Question: I have made a portable class library in visual studio 2013 and I want to use it in a windows phone 7 project that I that I have made using visual studio 2012.
But I don't know and not getting how to use it in windows phone 7 project.
But I have added it like a existing project to my WP 7 project and then tried to add a reference to it but it is throwing an error.

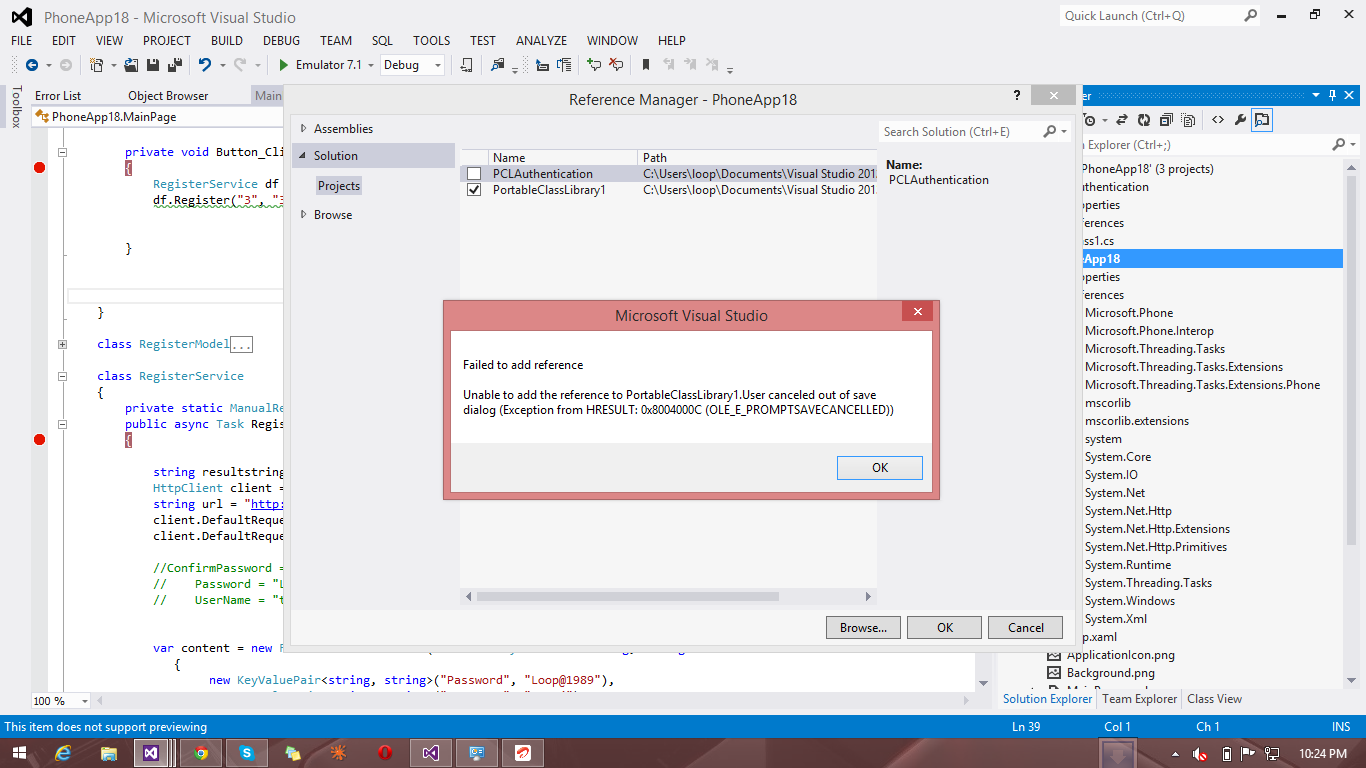
Answer: What is your portable class library targeting, and which version of Windows Phone is your project targeting? You can get that error message if the PCL doesn't support the version of Windows Phone you are targeting.